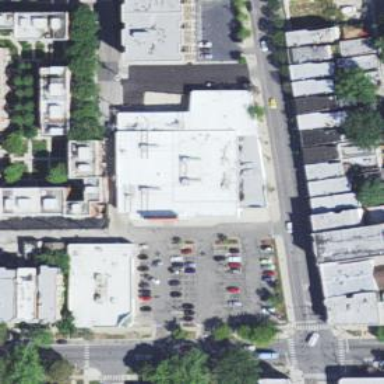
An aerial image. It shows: Retail building.